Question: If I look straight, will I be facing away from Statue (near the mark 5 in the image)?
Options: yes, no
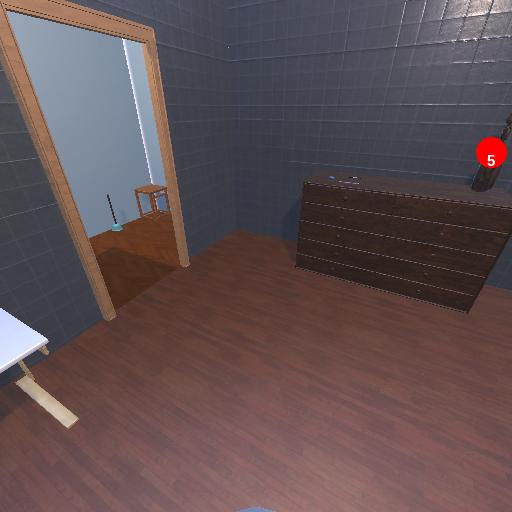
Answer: yes